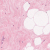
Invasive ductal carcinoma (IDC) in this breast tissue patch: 0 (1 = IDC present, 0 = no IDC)